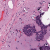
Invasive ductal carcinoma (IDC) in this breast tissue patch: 0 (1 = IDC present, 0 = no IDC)